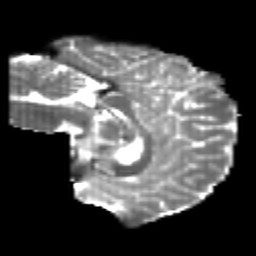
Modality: T2w
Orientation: sagittal
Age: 22
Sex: male
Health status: healthy
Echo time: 0.074 s